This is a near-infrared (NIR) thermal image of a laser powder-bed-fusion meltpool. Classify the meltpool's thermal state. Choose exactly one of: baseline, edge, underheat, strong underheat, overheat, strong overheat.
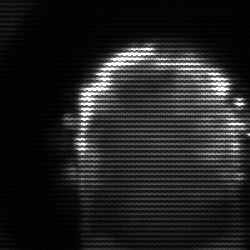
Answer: strong underheat